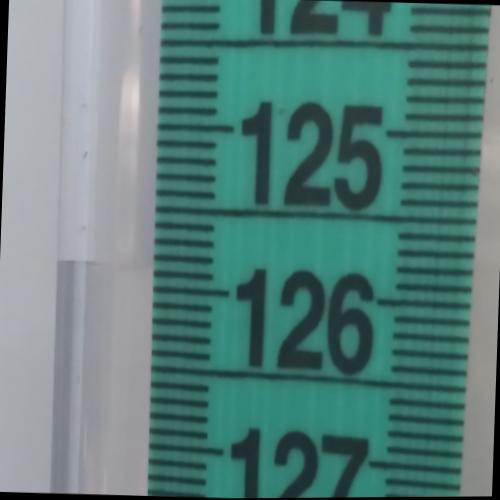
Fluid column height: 125.9 cm